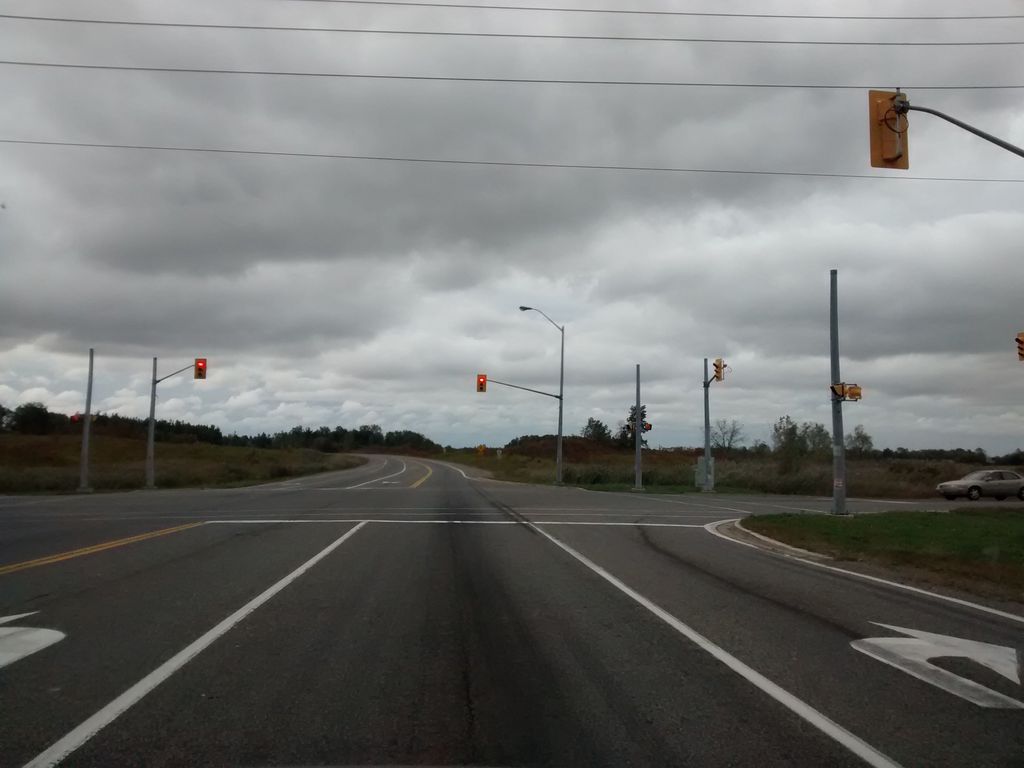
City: hamilton